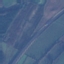
Label: Highway